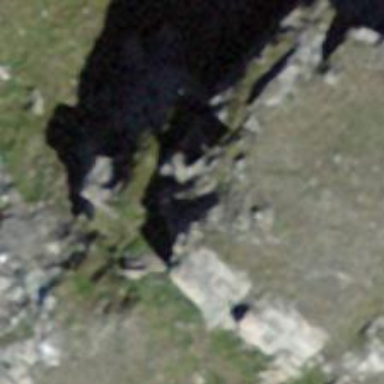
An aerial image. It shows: Cliff in nature.